Aerial crown-view tile of a tropical tree (Barro Colorado Island, Panama), acquired 20240813:
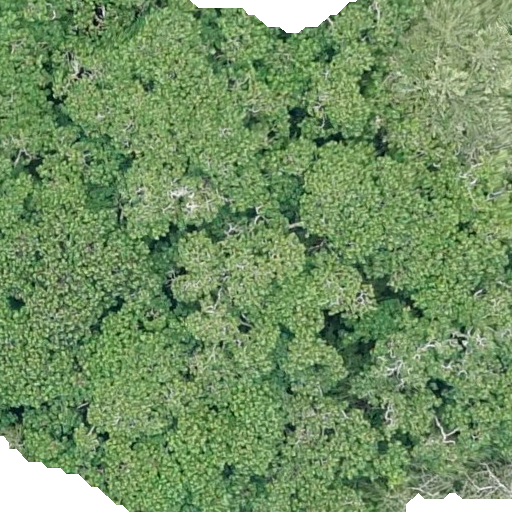
Species: Hura crepitans
GBIF accepted scientific name: Hura crepitans
Crown area: 545.208 m²